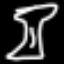
Label: hourglass